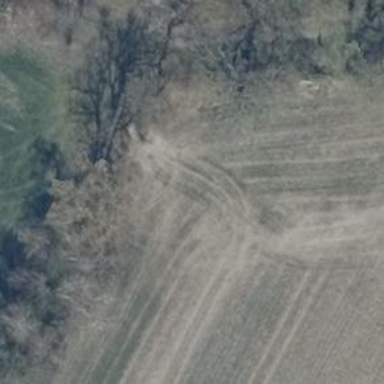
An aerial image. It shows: Row of trees in natural setting.